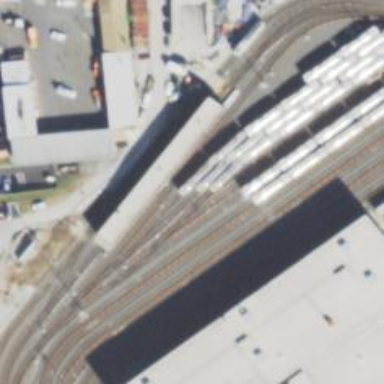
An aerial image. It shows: Electrified rail service yard.